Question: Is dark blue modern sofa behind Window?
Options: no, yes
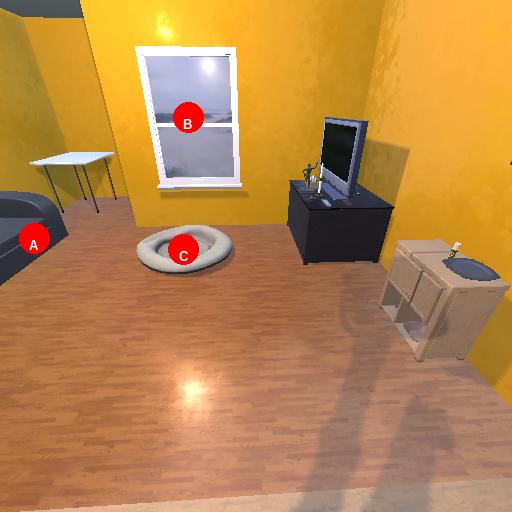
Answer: no